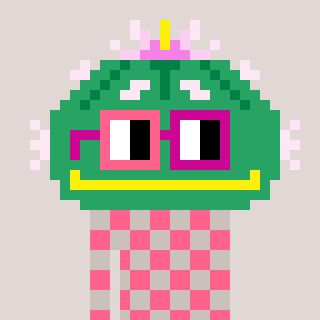
a pixel art character with square pink and red glasses, a peyote-shaped head and a foggrey-colored body on a warm background